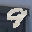
Label: 9